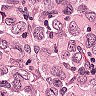
Metastatic tissue present: yes